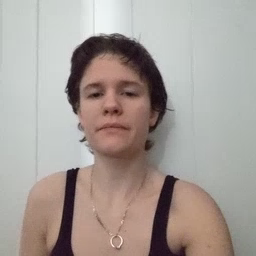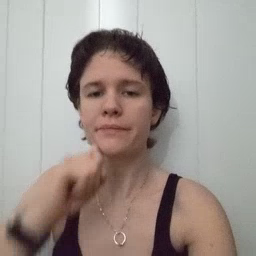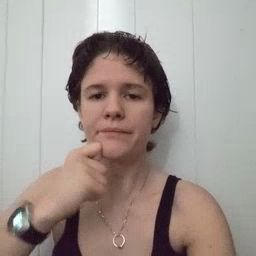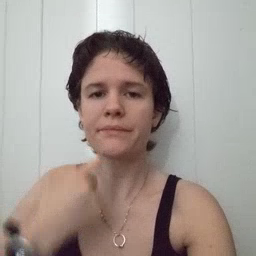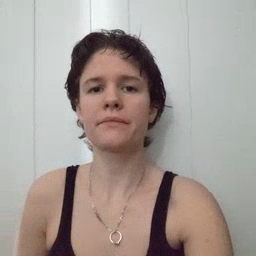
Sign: apple